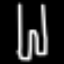
Label: pants